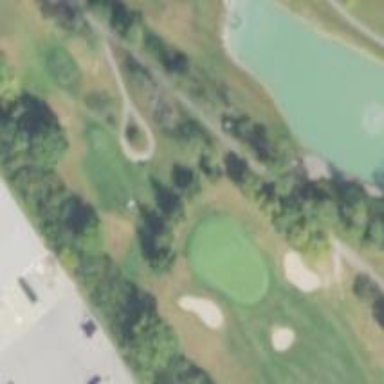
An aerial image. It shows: Path for both road and golf.